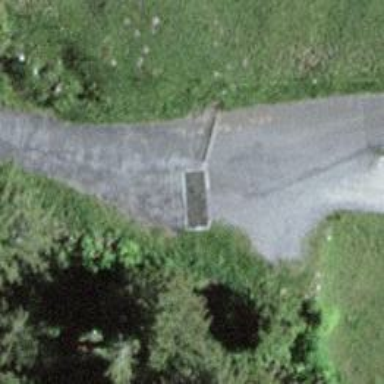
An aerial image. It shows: Cattle grid barrier.